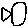
Label: fish